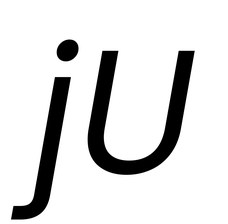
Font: Poppins-Italic